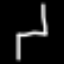
Label: chair